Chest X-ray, PA view. Patient: 45 years old, sex M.
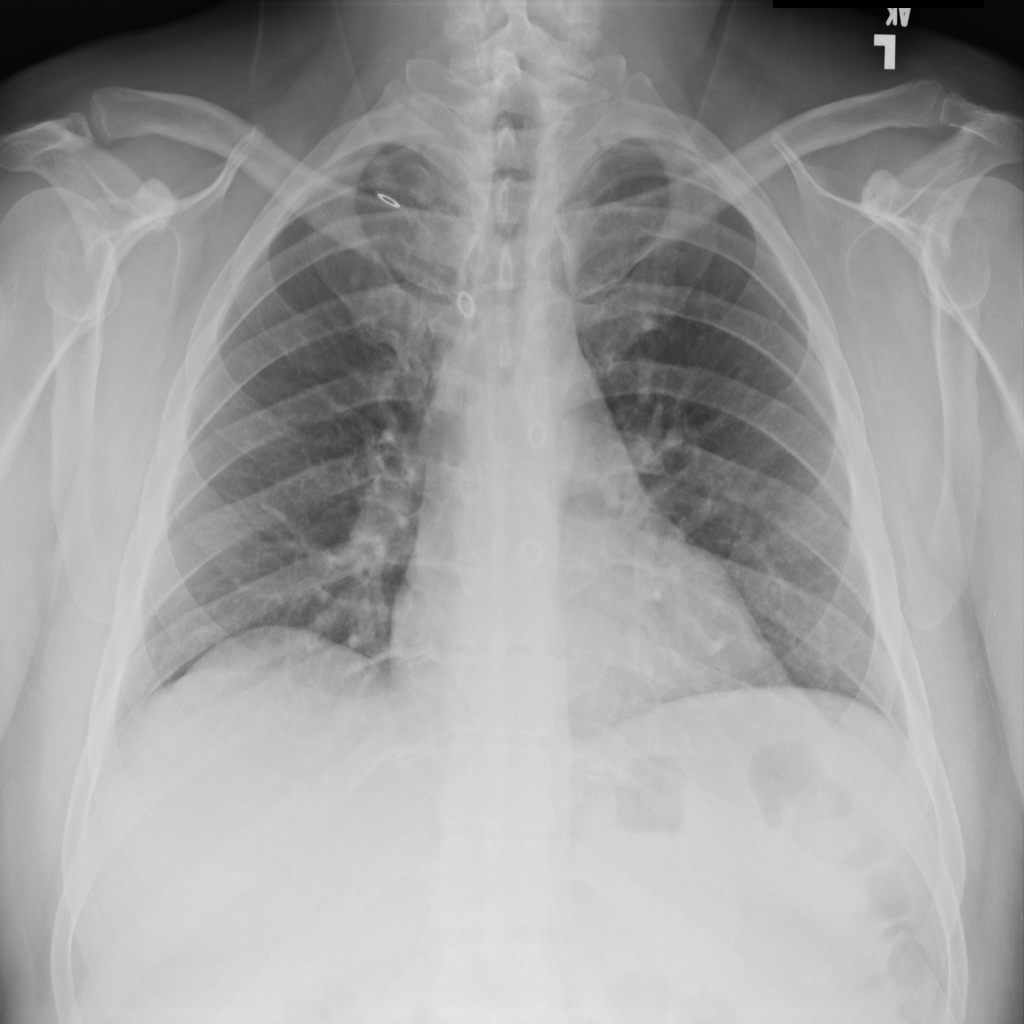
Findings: No Finding